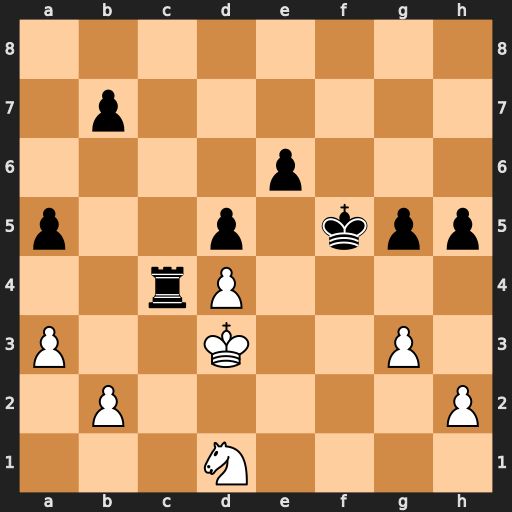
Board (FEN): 8/1p6/4p3/p2p1kpp/2rP4/P2K2P1/1P5P/3N4
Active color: w
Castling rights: -
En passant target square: -
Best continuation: Ne3+ Kf6 Nxc4 dxc4+ Kxc4